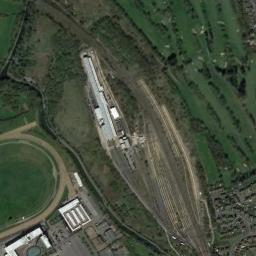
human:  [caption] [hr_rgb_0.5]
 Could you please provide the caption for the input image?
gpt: There are many trees near the railway station .

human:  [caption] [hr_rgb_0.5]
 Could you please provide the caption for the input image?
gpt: There is a good railway station in the suburbs .

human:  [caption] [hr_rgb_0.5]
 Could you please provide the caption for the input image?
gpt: The railway station is next to some trees and grass .

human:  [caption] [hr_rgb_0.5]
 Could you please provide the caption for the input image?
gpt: The railway station with some railways is surrounded by some fields and a ground track field .

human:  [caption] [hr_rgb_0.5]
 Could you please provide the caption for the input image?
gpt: There are some green trees and meadows around the railway station .